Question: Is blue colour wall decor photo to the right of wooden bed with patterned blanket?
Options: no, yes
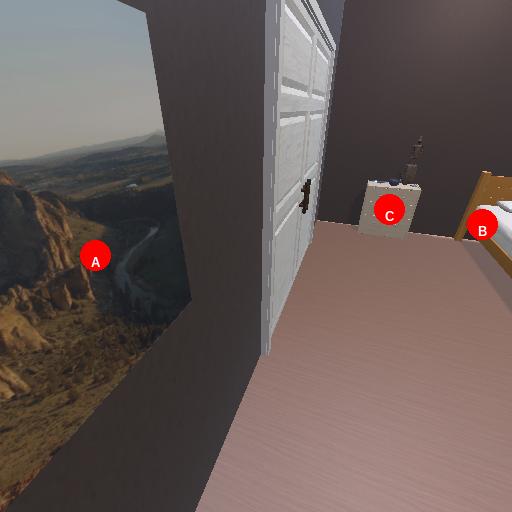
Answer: no